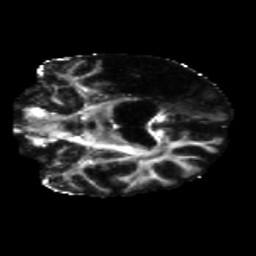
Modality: FA
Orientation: coronal
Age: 68
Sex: male
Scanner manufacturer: siemens
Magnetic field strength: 3 T
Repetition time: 5.47 s
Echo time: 0.0854 s